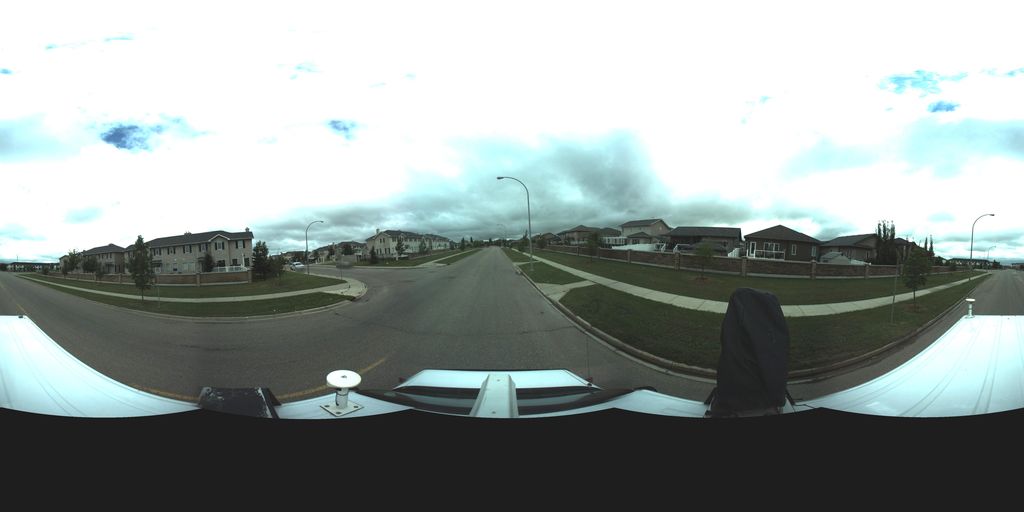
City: saskatoon